Question: On a wearable my app displays a rest timer as shown in the picture. It simply counts down and is updated each second.
- The icon is hidden for just long enough for you to be able to notice it.- The actions related to the card (accessible through swiping) also flicker similarly, and at times display the totally wrong information such as another items icon and text. The actions are same for the whole duration of the rest timer.
Ive tried updating it each 5 seconds or so but it unfortunately ruins the whole thing and makes it very unintuitive. Its my best option at the moment though.

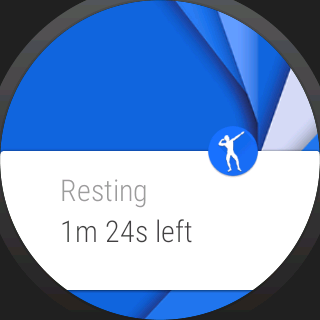
Answer: If you want to show a notification with a timer, either counting up or down, that's a built-in feature for that. Here's some code I wrote that puts it all together for Android Wear:
<URL>
Notably, you'll want your notification builder to do something like this:
builder.addAction(android.R.drawable.ic_media_pause, "", clickPendingIntent)
.setWhen(eventTime)
.setUsesChronometer(true)
.setShowWhen(true);